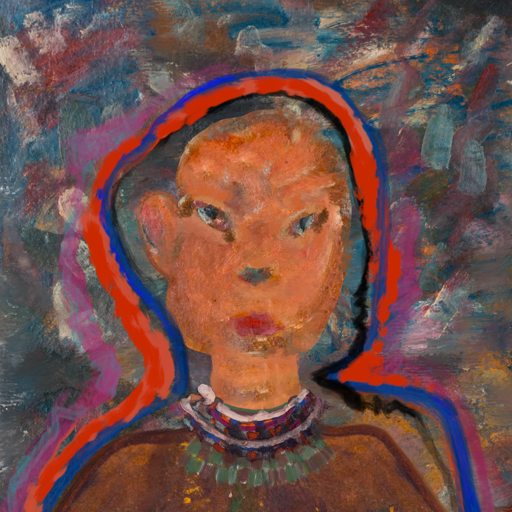
Background: Boggyland, Head And Neck Front: Boggyland, Face Front: Boggyland, Bust: Comrade, Hair Front: Experience, Head Accessory: Blank, Second Necklace: After_Raid, Necklace: Hypocrite_1, Baby: Blank